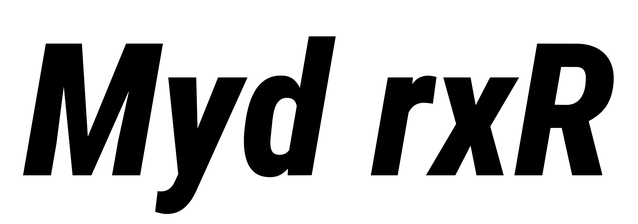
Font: Roboto-Italic_Condensed_ExtraBold_Italic